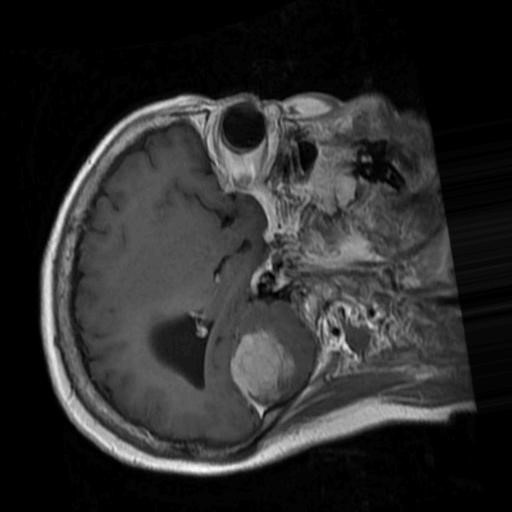
Label: brain_menin